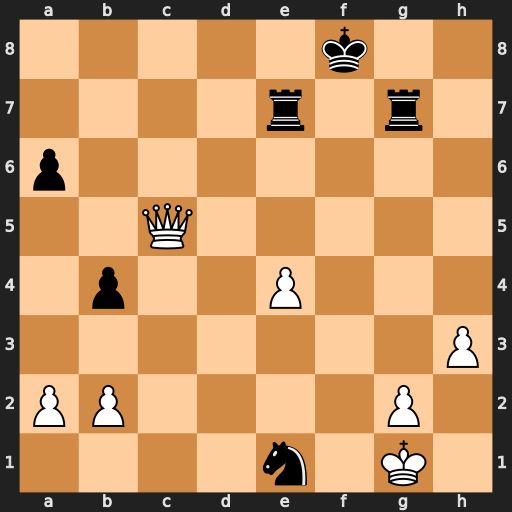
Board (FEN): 5k2/4r1r1/p7/2Q5/1p2P3/7P/PP4P1/4n1K1
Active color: w
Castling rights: -
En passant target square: -
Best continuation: Qf2+ Kg8 Qxe1